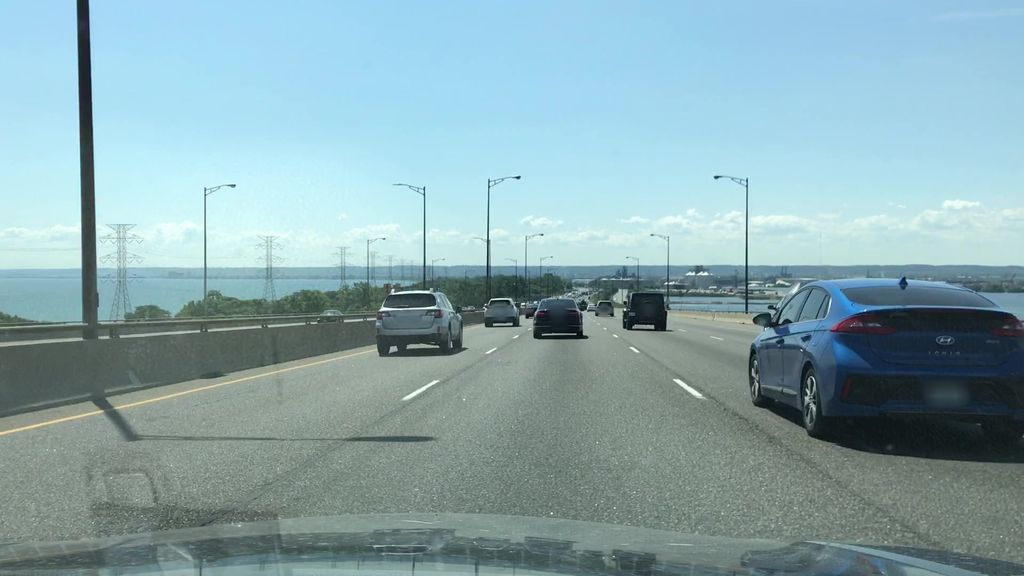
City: hamilton